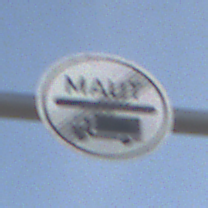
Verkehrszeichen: EndeMautpflicht
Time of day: SunriseSunset
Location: Outdoor (Suburban)
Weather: PartlyCloudy
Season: NotSpecified
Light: Natural